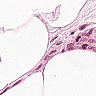
Metastatic tissue present: yes